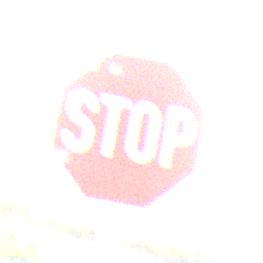
Verkehrszeichen: Stop
Umgebung: Outdoor, Nature
Tageszeit: SunriseSunset
Wetter: Clear
Licht: Natural
Jahreszeit: NotSpecified
Kontrast: HighContrast